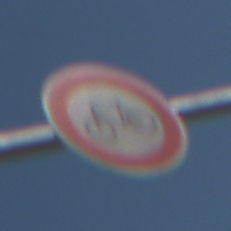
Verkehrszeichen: VerbotRadverkehr
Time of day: MorningAfternoon
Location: Outdoor (Nature)
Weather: Clear
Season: Summer
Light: Natural